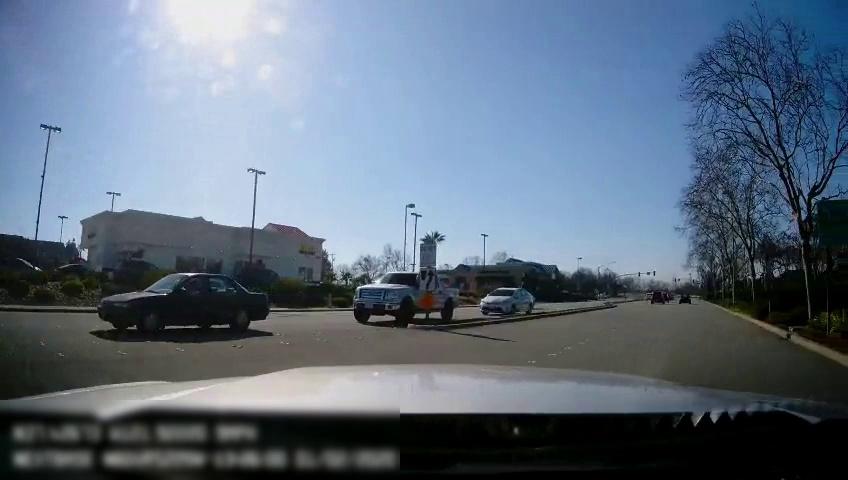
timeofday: Day
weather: Sunny
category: Drivable Space
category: Vehicles | Car
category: Vehicles | Truck
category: Vehicles | Car
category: Vehicles | Car
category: Vehicles | Car
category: Lanes | Current Lane
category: Lanes | Alternate Lane
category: Traffic | Signs